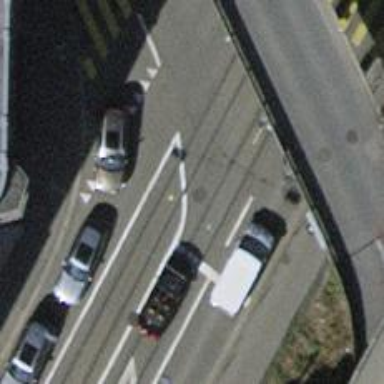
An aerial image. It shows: Primary highway with asphalt surface. The sidewalk on the right side has good smoothness level.